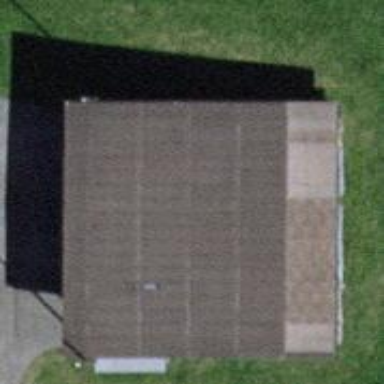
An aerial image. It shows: Garage.